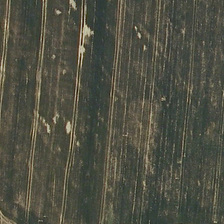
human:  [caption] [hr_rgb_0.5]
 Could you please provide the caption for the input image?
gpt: it is a large piece of green meadow .

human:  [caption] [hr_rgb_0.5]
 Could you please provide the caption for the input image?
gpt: it is a large piece of green meadow .

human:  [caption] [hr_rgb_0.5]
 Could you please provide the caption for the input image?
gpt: it is a large piece of green meadow .

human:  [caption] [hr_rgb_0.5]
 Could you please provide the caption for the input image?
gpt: it is a large piece of green meadow .

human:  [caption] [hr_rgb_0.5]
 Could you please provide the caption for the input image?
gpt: it is a large piece of green meadow .